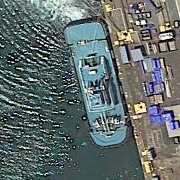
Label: civil